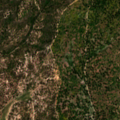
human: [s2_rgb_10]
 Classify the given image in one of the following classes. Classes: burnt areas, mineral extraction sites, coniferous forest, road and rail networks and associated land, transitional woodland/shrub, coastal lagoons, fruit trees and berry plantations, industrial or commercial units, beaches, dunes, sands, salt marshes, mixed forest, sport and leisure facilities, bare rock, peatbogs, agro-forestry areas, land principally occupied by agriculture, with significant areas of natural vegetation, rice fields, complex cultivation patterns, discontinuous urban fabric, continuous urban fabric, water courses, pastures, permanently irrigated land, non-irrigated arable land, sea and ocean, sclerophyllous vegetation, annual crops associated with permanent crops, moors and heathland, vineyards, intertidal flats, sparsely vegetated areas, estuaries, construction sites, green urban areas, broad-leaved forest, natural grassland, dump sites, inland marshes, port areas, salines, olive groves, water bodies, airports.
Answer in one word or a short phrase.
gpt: continuous urban fabric